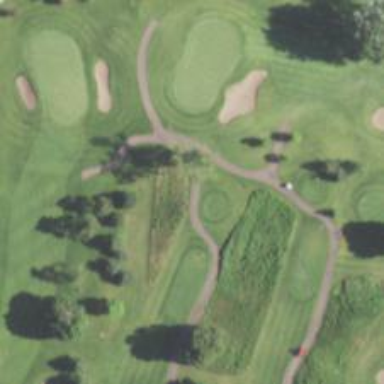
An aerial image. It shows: Path for golf carts.